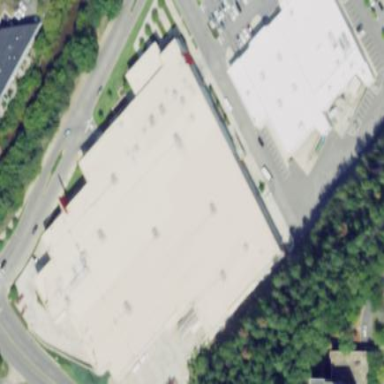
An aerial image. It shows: Department store building.